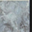
Piece: xx